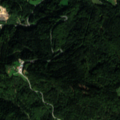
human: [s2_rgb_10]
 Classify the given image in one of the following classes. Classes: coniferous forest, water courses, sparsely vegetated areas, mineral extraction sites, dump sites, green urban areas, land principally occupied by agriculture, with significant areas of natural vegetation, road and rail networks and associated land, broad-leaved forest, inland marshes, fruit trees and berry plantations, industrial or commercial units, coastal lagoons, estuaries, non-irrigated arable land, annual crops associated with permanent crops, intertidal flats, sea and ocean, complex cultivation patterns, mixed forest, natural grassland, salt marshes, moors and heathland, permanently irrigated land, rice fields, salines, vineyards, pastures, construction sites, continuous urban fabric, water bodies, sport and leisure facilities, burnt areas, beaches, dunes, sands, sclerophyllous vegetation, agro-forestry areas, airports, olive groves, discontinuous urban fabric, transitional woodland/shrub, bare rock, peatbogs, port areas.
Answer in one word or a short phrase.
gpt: mineral extraction sites, land principally occupied by agriculture, with significant areas of natural vegetation, broad-leaved forest, coniferous forest, mixed forest